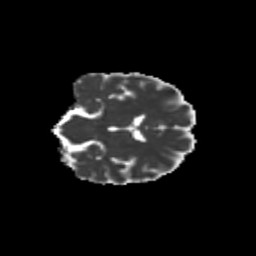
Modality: MD
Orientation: coronal
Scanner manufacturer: siemens
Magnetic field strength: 3 T
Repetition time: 9.2 s
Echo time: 0.084 s